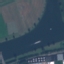
Land use / land cover: River